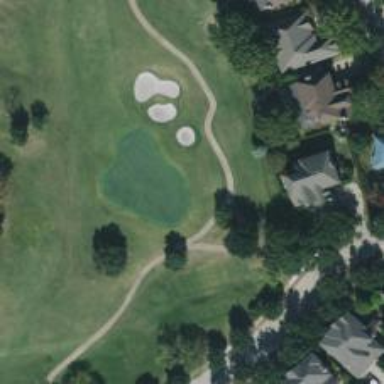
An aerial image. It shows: Footway that resembles golf path.